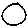
Label: circle